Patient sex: F
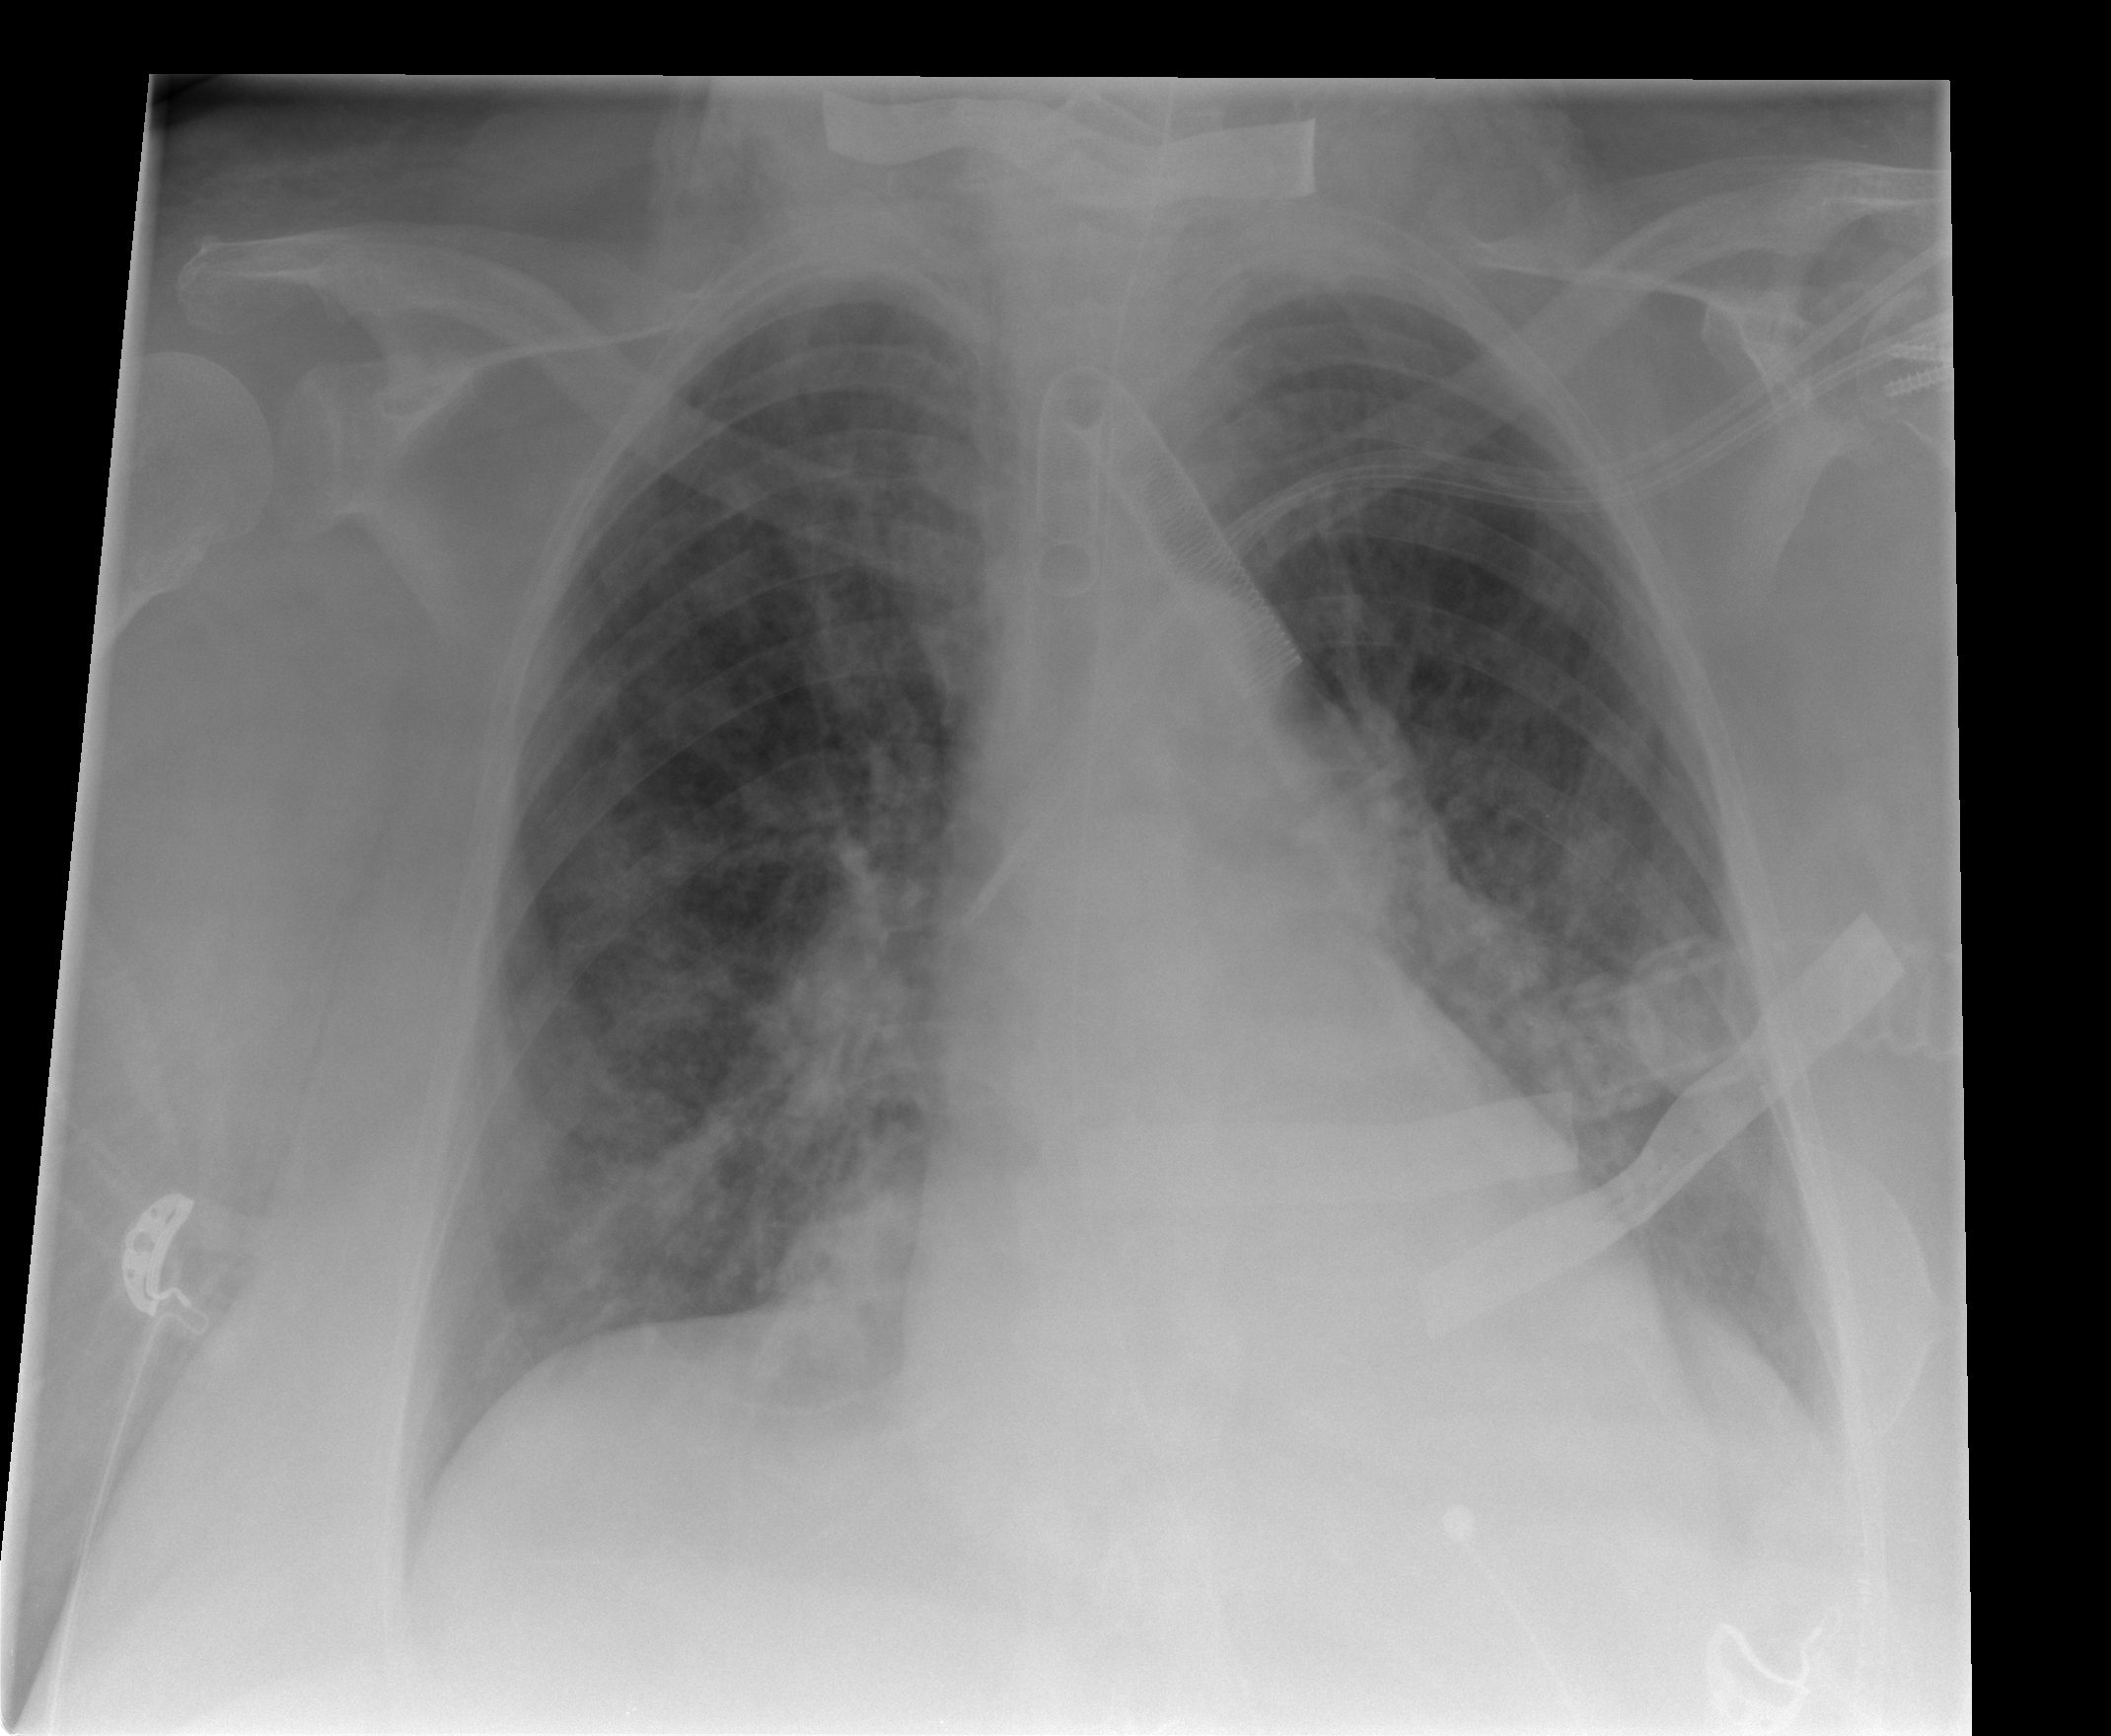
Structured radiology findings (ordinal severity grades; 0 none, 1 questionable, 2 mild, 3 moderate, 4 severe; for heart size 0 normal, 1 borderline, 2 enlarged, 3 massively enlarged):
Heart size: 2
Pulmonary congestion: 3
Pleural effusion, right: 0
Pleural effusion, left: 2
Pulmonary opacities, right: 2
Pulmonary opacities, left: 2
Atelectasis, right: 2
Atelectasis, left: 2